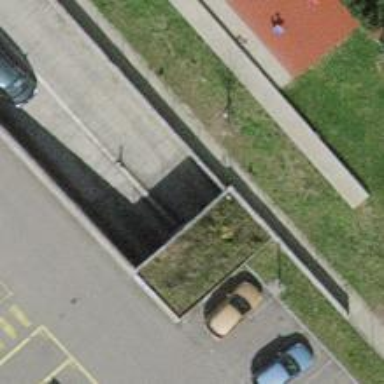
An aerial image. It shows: Parking area.